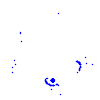
Particle: pion